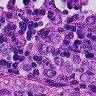
Metastatic tissue present: yes